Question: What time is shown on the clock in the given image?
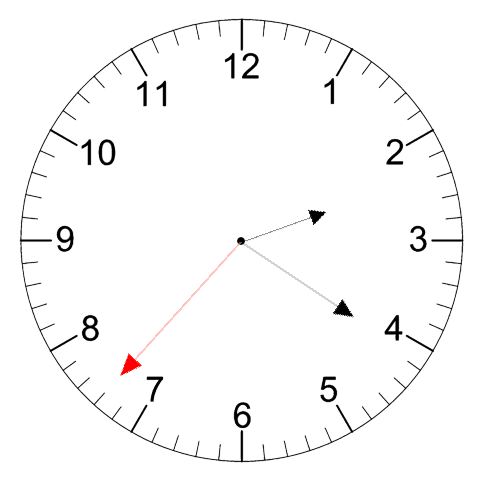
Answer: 02:20:37